Question: My idea is : I have a bean () which have some attributes to help me validate before I set into the entity . I'm doing that to reuse the validate in the attribute in the whole project and to keep separated the layers as I could read in a lot of posts here in the .
Knowing that I would like to keep the MVC structure, let's see what I do so far:

( Sorry about the big picture I thought it would be more easier understand my question)
This is my User (in entity package):
'''
@Entity
@Table(name="user")
public class User implements Serializable {
private static final long serialVersionUID = 1L;
@Id
@GeneratedValue(strategy=GenerationType.SEQUENCE)
private int id;
private String email;
private String password;
private int reputation;
//bi-directional one-to-one association to Company
@OneToOne(mappedBy="user", cascade={CascadeType.ALL})
private Company company;
//bi-directional many-to-one association to Location
@OneToMany(mappedBy="user")
private List<Location> locations;
//bi-directional one-to-one association to Person
@OneToOne(mappedBy="user")
private Person person;
//bi-directional many-to-one association to Product
@OneToMany(mappedBy="user")
private List<Product> products;
//bi-directional many-to-one association to UserType
@ManyToOne
@JoinColumn(name="type")
private UserType userType;
//bi-directional many-to-one association to UserPhone
@OneToMany(mappedBy="user")
private List<UserPhone> userPhones;
//bi-directional many-to-one association to UserPicture
@OneToMany(mappedBy="user")
private List<UserPicture> userPictures;
//bi-directional many-to-one association to UserSocialNetwork
@OneToMany(mappedBy="user")
private List<UserSocialNetwork> userSocialNetworks;
// getters and setters
}
'''
And this is his bean , UserBean (in bean.entity package):
'''
@ManagedBean
@SessionScoped
public class UserBean implements Serializable {
private static final long serialVersionUID = -1626847931067187536L;
private int id;
@NotNull(message="informe seu e-mail")
@Email(message="e-mail invalido")
private String email;
@NotNull(message = "6 digitos no minimo")
@Size(min = 6, max = 128, message = "6 digitos no minimo")
private String password;
@NotNull(message = "6 digitos no minimo")
@Size(min = 6, max = 128, message = "6 digitos no minimo")
private String password_2;
private int reputation;
private UserType userType;
private List<UserPhoneBean> userPhones;
private List<UserPicture> userPictures;
private List<UserSocialNetwork> userSocialNetworks;
@AssertTrue(message = "senhas diferentes")
public boolean isPasswordsEquals() {
return password.equals(password_2);
}
// getters and setters
}
'''
Then every action that has to do with the User I would like to keep the control in one place, so I create the bean:
'''
@ManagedBean(name="userc")
@ViewScoped
public class UserControl implements Serializable {
private static final long serialVersionUID = -1626847931067187536L;
@EJB EaoUser eaoUser;
@EJB EaoPerson eaoPerson;
@ManagedProperty("#{userBean}")
private UserBean user;
@ManagedProperty("#{personBean}")
private PersonBean person;
private UserBean ub;
private PersonBean pb;
private View view;
public UserControl() {
ub = new UserBean();
pb = new PersonBean();
view = new View();
}
public String login(){
List<User> list = eaoUser.findByEmail(ub.getEmail());
User u = list.get(0);
if (Crypto.check(ub.getPassword(), u.getPassword())){
HttpSession session = (HttpSession) FacesContext.getCurrentInstance().getExternalContext().getSession(false);
session.setAttribute("authenticated", true);
user = new UserBean();
user.setId(u.getId());
user.setEmail(u.getEmail());
user.setPassword(u.getPassword());
user.setReputation(u.getReputation());
user.setUserType(u.getUserType());
if (u.getUserType().getId() == 10){
Person p = eaoPerson.find(u.getId());
if (p != null){
person = new PersonBean();
person.setName(p.getName());
person.setSurname(p.getSurname());
person.setBirthdate(p.getBirthdate());
person.setGender(p.getGender());
}
}
for (UserPhone up : u.getUserPhones()){
user.getUserPhones().add(new UserPhoneBean(up.getId(), up.getPhone()));
}
user.setUserPictures(u.getUserPictures());
user.setUserSocialNetworks(u.getUserSocialNetworks());
}else{
view.imageError();
view.setStatus("e-mail ou senha incorretos");
view.setPopup(true);
return "#";
}
return "secured/user/home?faces-redirect=true";
}
// others method, getters and setters
}
'''
Note that I'm injecting the here in , so when the user log in I rescue the value from the database and set in the userBean.
I create the attribute and because when I try to validate with the the validation it seems to not work, I guess it is because he's injected already (just a guess).
So, after all this explanation, when I try to log in, the (whic is injected) don't keep any value anymore.
If I try to do this:
'''
Welcome, <h:outputText value="#{userc.user.email}" />
'''
Don't appears nothing..
So I wonder if my structure is correct.
What you guys think about it ?
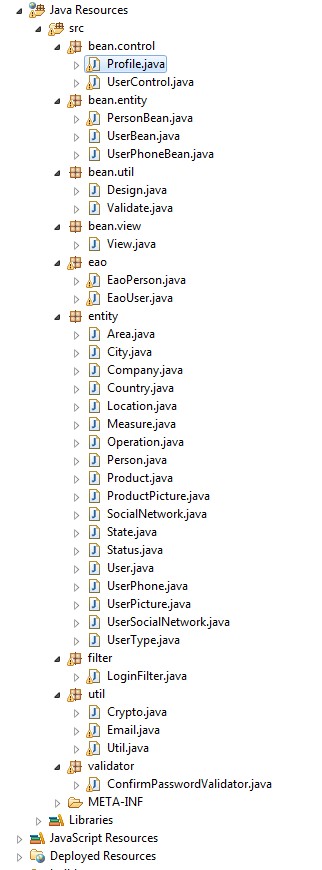
Answer: That problem has nothing to do with the project structure.
The real problem is here, in the 'login()' method:
'''
user = new UserBean();
'''
You're overriding a JSF-injected managed bean by a manually created bean. This one won't be used by JSF and gets lost after the view leaves. The JSF-injected managed property 'user' shouldn't be 'null' at that point. You don't need to create it yourself. Remove that line altogether.
But you've other bigger problems, that copying of properties from one 'User' to other 'User' is totally unnecessary. Basically, you need to add a 'User' property to the 'UserBean' class and do a 'user.setUser(user);' instead. This way it's available by '#{userBean.user.email}'. I would only maybe rename the one or other so that the EL code makes more sense. You'd like to end up as something like '#{user.current.email}' or '#{login.user.email}' or '#{auth.user.email}', etc.